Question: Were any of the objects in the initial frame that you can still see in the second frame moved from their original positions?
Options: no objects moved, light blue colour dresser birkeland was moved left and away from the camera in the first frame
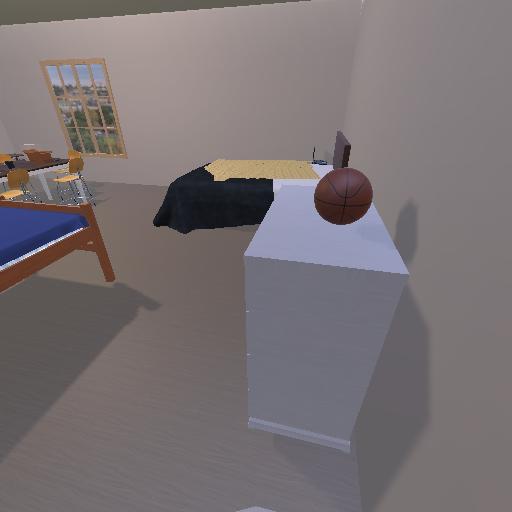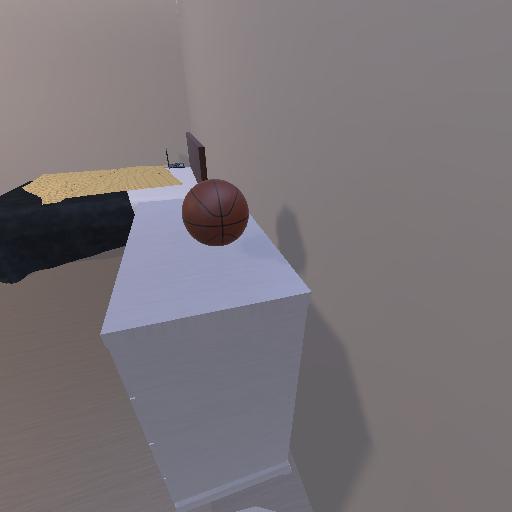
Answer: no objects moved